Question: I have the below mysql query that outputs the below image:
'''
select
v.invoicenumber,
v.invoicedate,
v.haulier,
v.transporttype,
count(v.loadnumber) as totalloads,
sum(v.cost) as totalcost,
concat(SUM(if(invoiceapproved = 'yes', 1, 0)),' / ',count(v.loadnumber)) AS count, SUM(if(invoiceapproved = 'yes', 1, 0)) as approved
from v2loads v
where v.invoiced='yes'
group by invoicenumber
'''

This query excutes 100%.
what I want to do is filter out any rows / data where the count is 100%. in the example output I want to filter out invoice 16 as it is 2/2 and 100%. so where
'''
count(v.loadnumber) <> SUM(if(invoiceapproved = 'yes', 1, 0))
'''
if I add this logic into the where clause it fails with error invalid use of group function. so below code does not work:
'''
select v.invoicenumber,
v.invoicedate,
v.haulier,
v.transporttype,
count(v.loadnumber) as totalloads,
sum(v.cost) as totalcost,
concat(SUM(if(invoiceapproved = 'yes', 1, 0)),' / ',count(v.loadnumber)) AS count,
SUM(if(invoiceapproved = 'yes', 1, 0)) as approved
from v2loads v
where v.invoiced='yes' and
(count(v.loadnumber))<>(SUM(if(invoiceapproved = 'yes', 1, 0)))
group by invoicenumber
'''
I got the following error:
> error is '#1111' - Invalid use of group function.
Any advice appreciated as always.
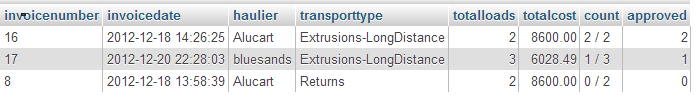
Answer: You can do this:
'''
SELECT
*,
CONCAT(approved, ' / ', totalloads) AS count,
FROM
(
SELECT
v.invoicenumber,
v.invoicedate,
v.haulier,
v.transporttype,
COUNT(v.loadnumber) AS totalloads,
SUM(v.cost) AS totalcost,
SUM(if(invoiceapproved = 'yes', 1, 0)) As approved
FROM v2loads v
WHERE v.invoiced='yes'
GROUP BY invoicenumber
) t
WHERE totalloads <> approved;
'''